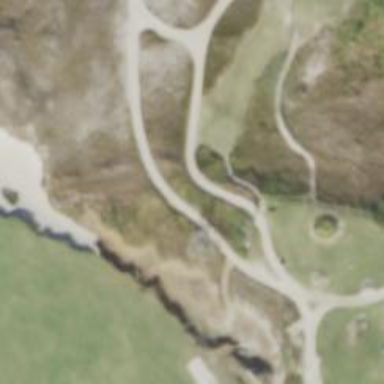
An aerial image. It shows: Path for both road and golf.